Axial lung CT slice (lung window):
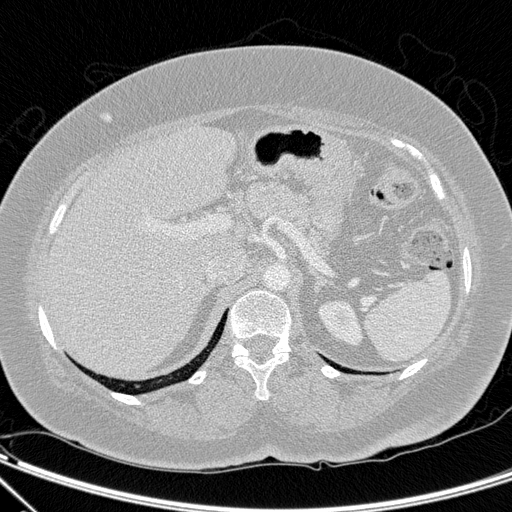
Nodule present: no